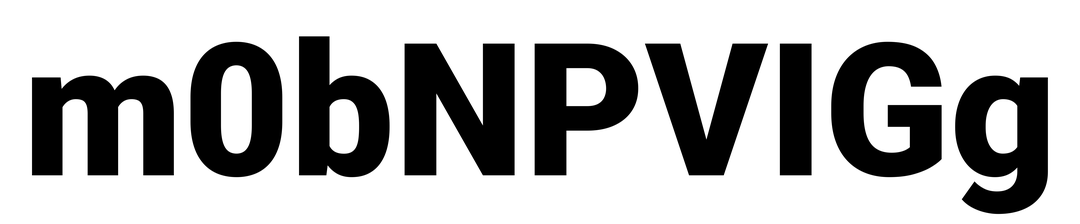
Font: Roboto_Black